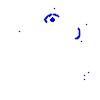
Particle: electron